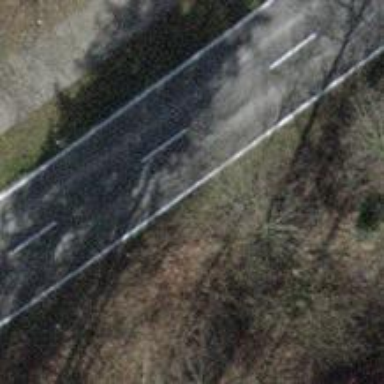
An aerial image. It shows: Secondary road with asphalt surface.